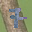
Label: 7